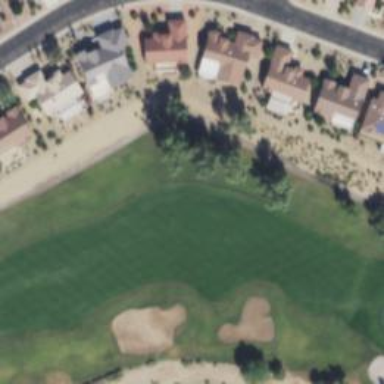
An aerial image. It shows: Golf hole.